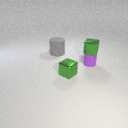
small green metal cube to the left of small purple rubber cylinder